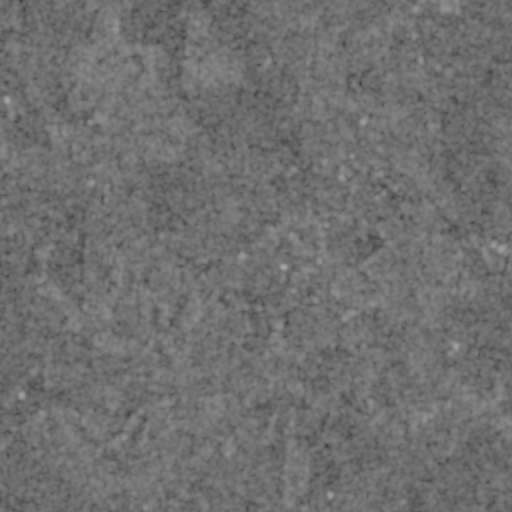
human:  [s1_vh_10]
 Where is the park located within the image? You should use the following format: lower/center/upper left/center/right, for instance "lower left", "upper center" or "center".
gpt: The park is located in the center right of the image.
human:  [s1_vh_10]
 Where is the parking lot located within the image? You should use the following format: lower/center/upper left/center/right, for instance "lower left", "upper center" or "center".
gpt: The parking lot is located in the center of the image.
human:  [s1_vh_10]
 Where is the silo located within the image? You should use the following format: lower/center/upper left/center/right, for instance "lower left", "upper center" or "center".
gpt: The silo is located in the center left of the image.
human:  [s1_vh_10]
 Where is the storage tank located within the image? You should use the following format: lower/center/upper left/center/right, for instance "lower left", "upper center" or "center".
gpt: The storage tank is located in the lower center of the image.
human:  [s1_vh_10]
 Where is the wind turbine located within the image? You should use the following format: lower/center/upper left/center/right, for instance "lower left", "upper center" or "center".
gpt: The wind turbine is located in the lower left of the image.
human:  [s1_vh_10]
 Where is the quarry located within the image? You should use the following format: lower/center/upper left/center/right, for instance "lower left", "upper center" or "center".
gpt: There is no quarry in the image.

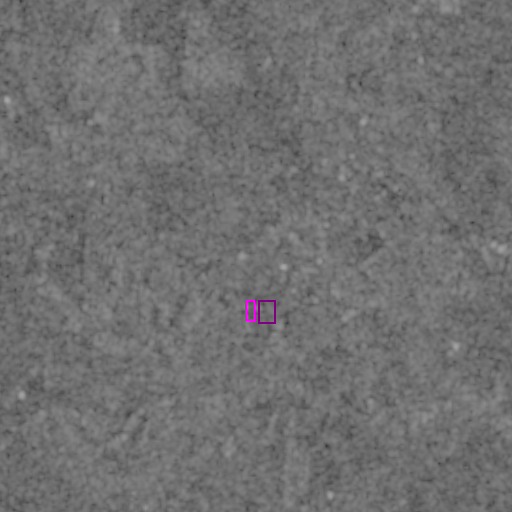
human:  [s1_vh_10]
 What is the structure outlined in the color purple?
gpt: The structure outlined in purple is a park.
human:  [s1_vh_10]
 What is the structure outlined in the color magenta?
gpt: The structure outlined in magenta is a parking lot.
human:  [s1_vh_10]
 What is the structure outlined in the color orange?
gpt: There is no orange outline.